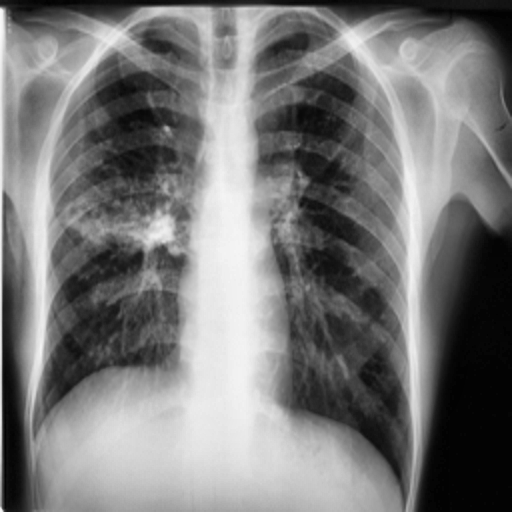
Finding: TUBERCULOSIS